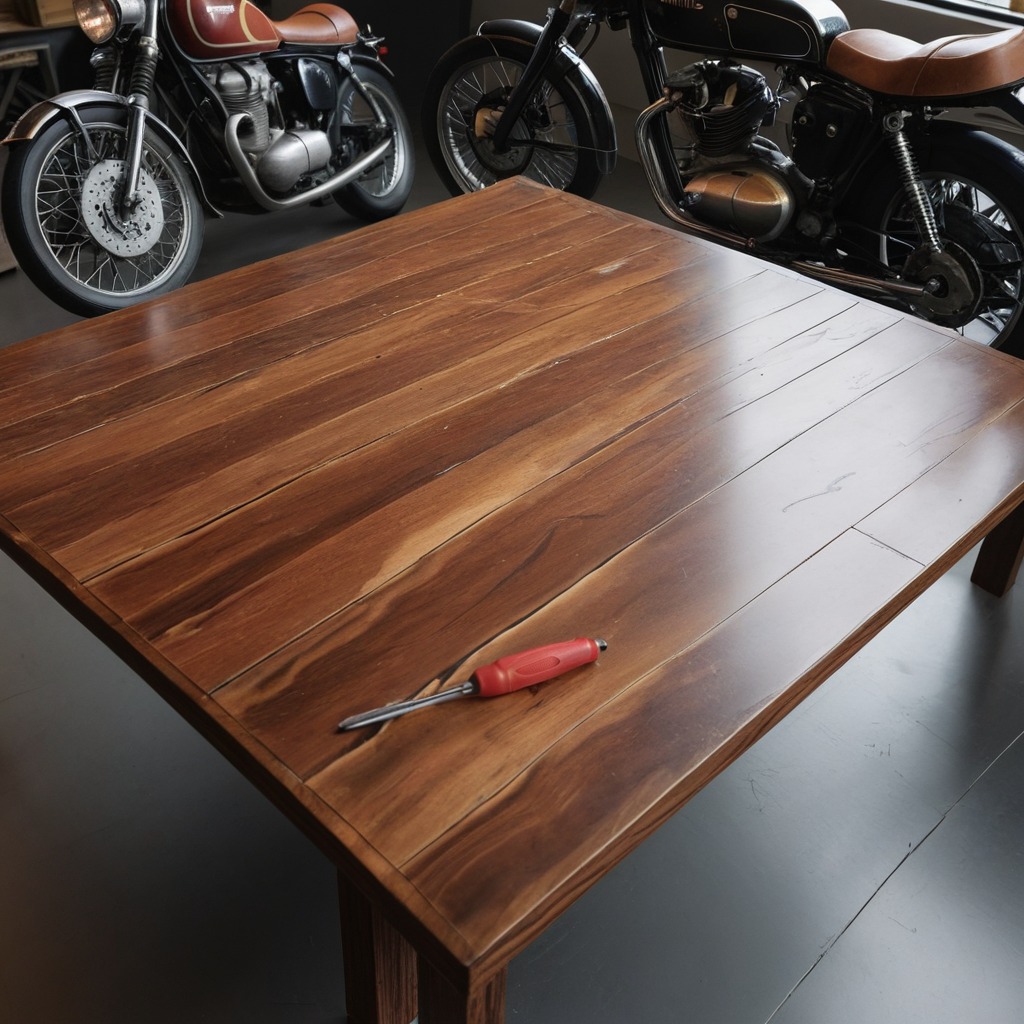
A screwdriver is lying on the wooden table in the vintage motorcycle garage.